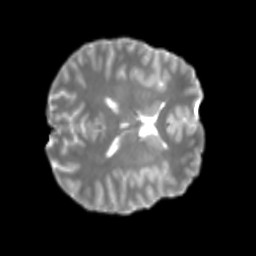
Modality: T2w
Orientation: axial
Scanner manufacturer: siemens
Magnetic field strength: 3 T
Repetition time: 4 s
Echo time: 0.0594 s